Question: I'm a beginner in JSP but understand Java and HTML. I am running into this error when trying to run a JSP file in Eclipse on line three, can someone please help?

'''
<%@ page language="java" contentType="text/html; charset=ISO-8859-1"
pageEncoding="ISO-8859-1"%>
<%@page import = "src/Person.java" %>
<!DOCTYPE html PUBLIC "-//W3C//DTD HTML 4.01 Transitional//EN" "http://www.w3.org/TR/html4/loose.dtd">
<html>
'''
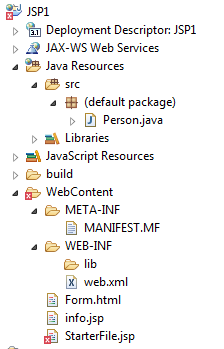
Answer: An import directive in a JSP is just like an 'import' statement in a Java source file: it expects a fully-qualified class name, not a path to a source file.
First of all, you must put your class 'Person' in a package. Put the source file 'MyPerson.java' in a directory 'mypackage', for example, and add a 'package' statement at the top of the source file:
'''
package mypackage;
'''
Then, you can import it in the JSP by specifying the fully-qualified class name:
'''
<%@page import="mypackage.Person" %>
'''